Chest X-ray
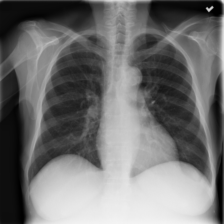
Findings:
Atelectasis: negative
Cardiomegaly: negative
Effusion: negative
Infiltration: negative
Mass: negative
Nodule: negative
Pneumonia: negative
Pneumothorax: negative
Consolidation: negative
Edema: negative
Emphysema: negative
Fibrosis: negative
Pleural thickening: negative
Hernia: negative